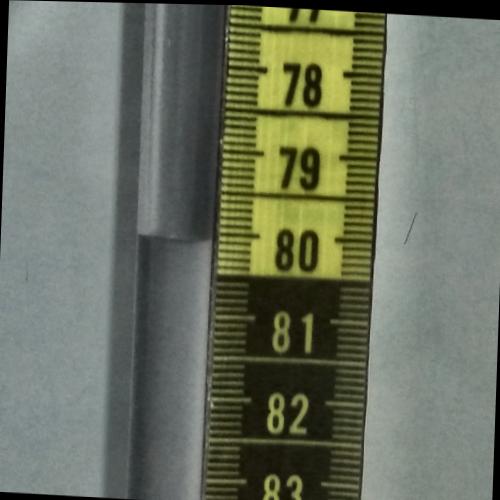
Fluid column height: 80.1 cm